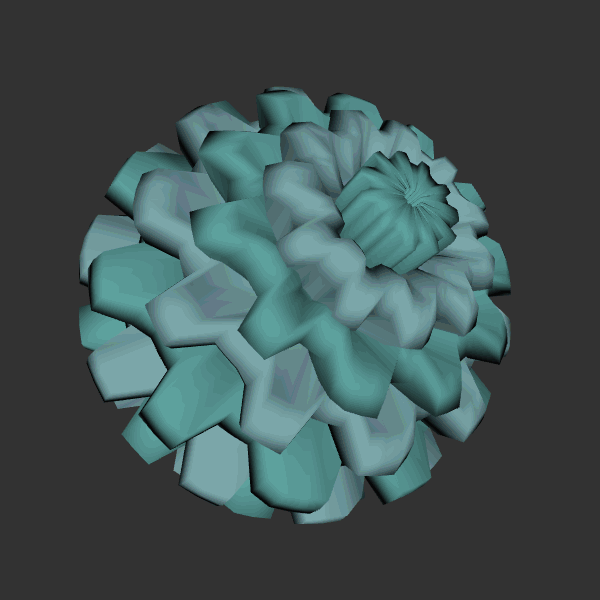
Background: dark